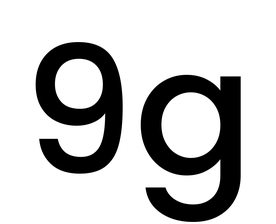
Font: Poppins-Medium